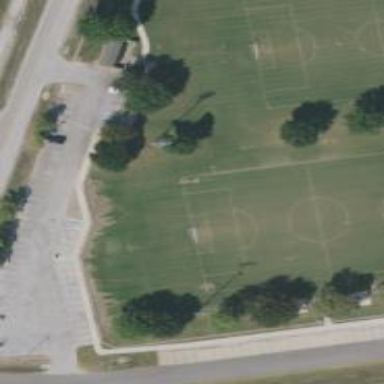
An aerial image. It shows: Soccer pitch for outdoor sports and leisure activities.